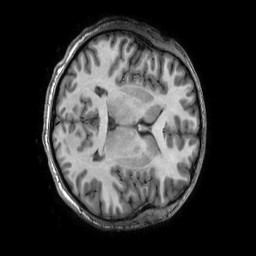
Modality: T1w
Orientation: axial
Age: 24
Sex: female
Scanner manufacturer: ge
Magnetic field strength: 3 T
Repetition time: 0.00882 s
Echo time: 0.003788 s